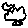
Label: cloud